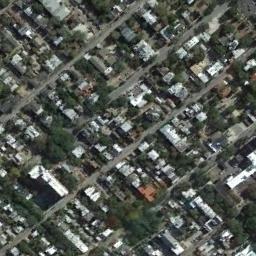
Label: residential